Aerial crown-view tile of a tropical tree (Barro Colorado Island, Panama), acquired 20250715:
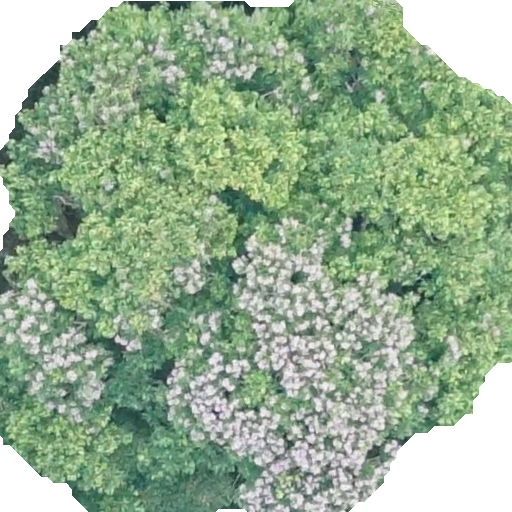
Species: Dipteryx oleifera
GBIF accepted scientific name: Dipteryx oleifera
Crown area: 361.613 m²